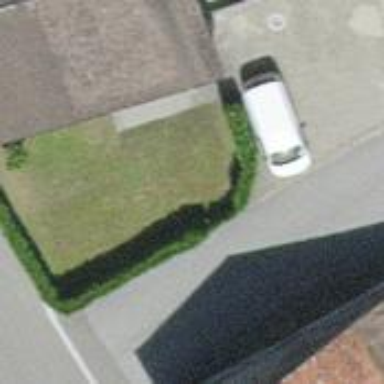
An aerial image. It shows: Hedge barrier.